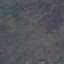
Label: HerbaceousVegetation